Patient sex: M
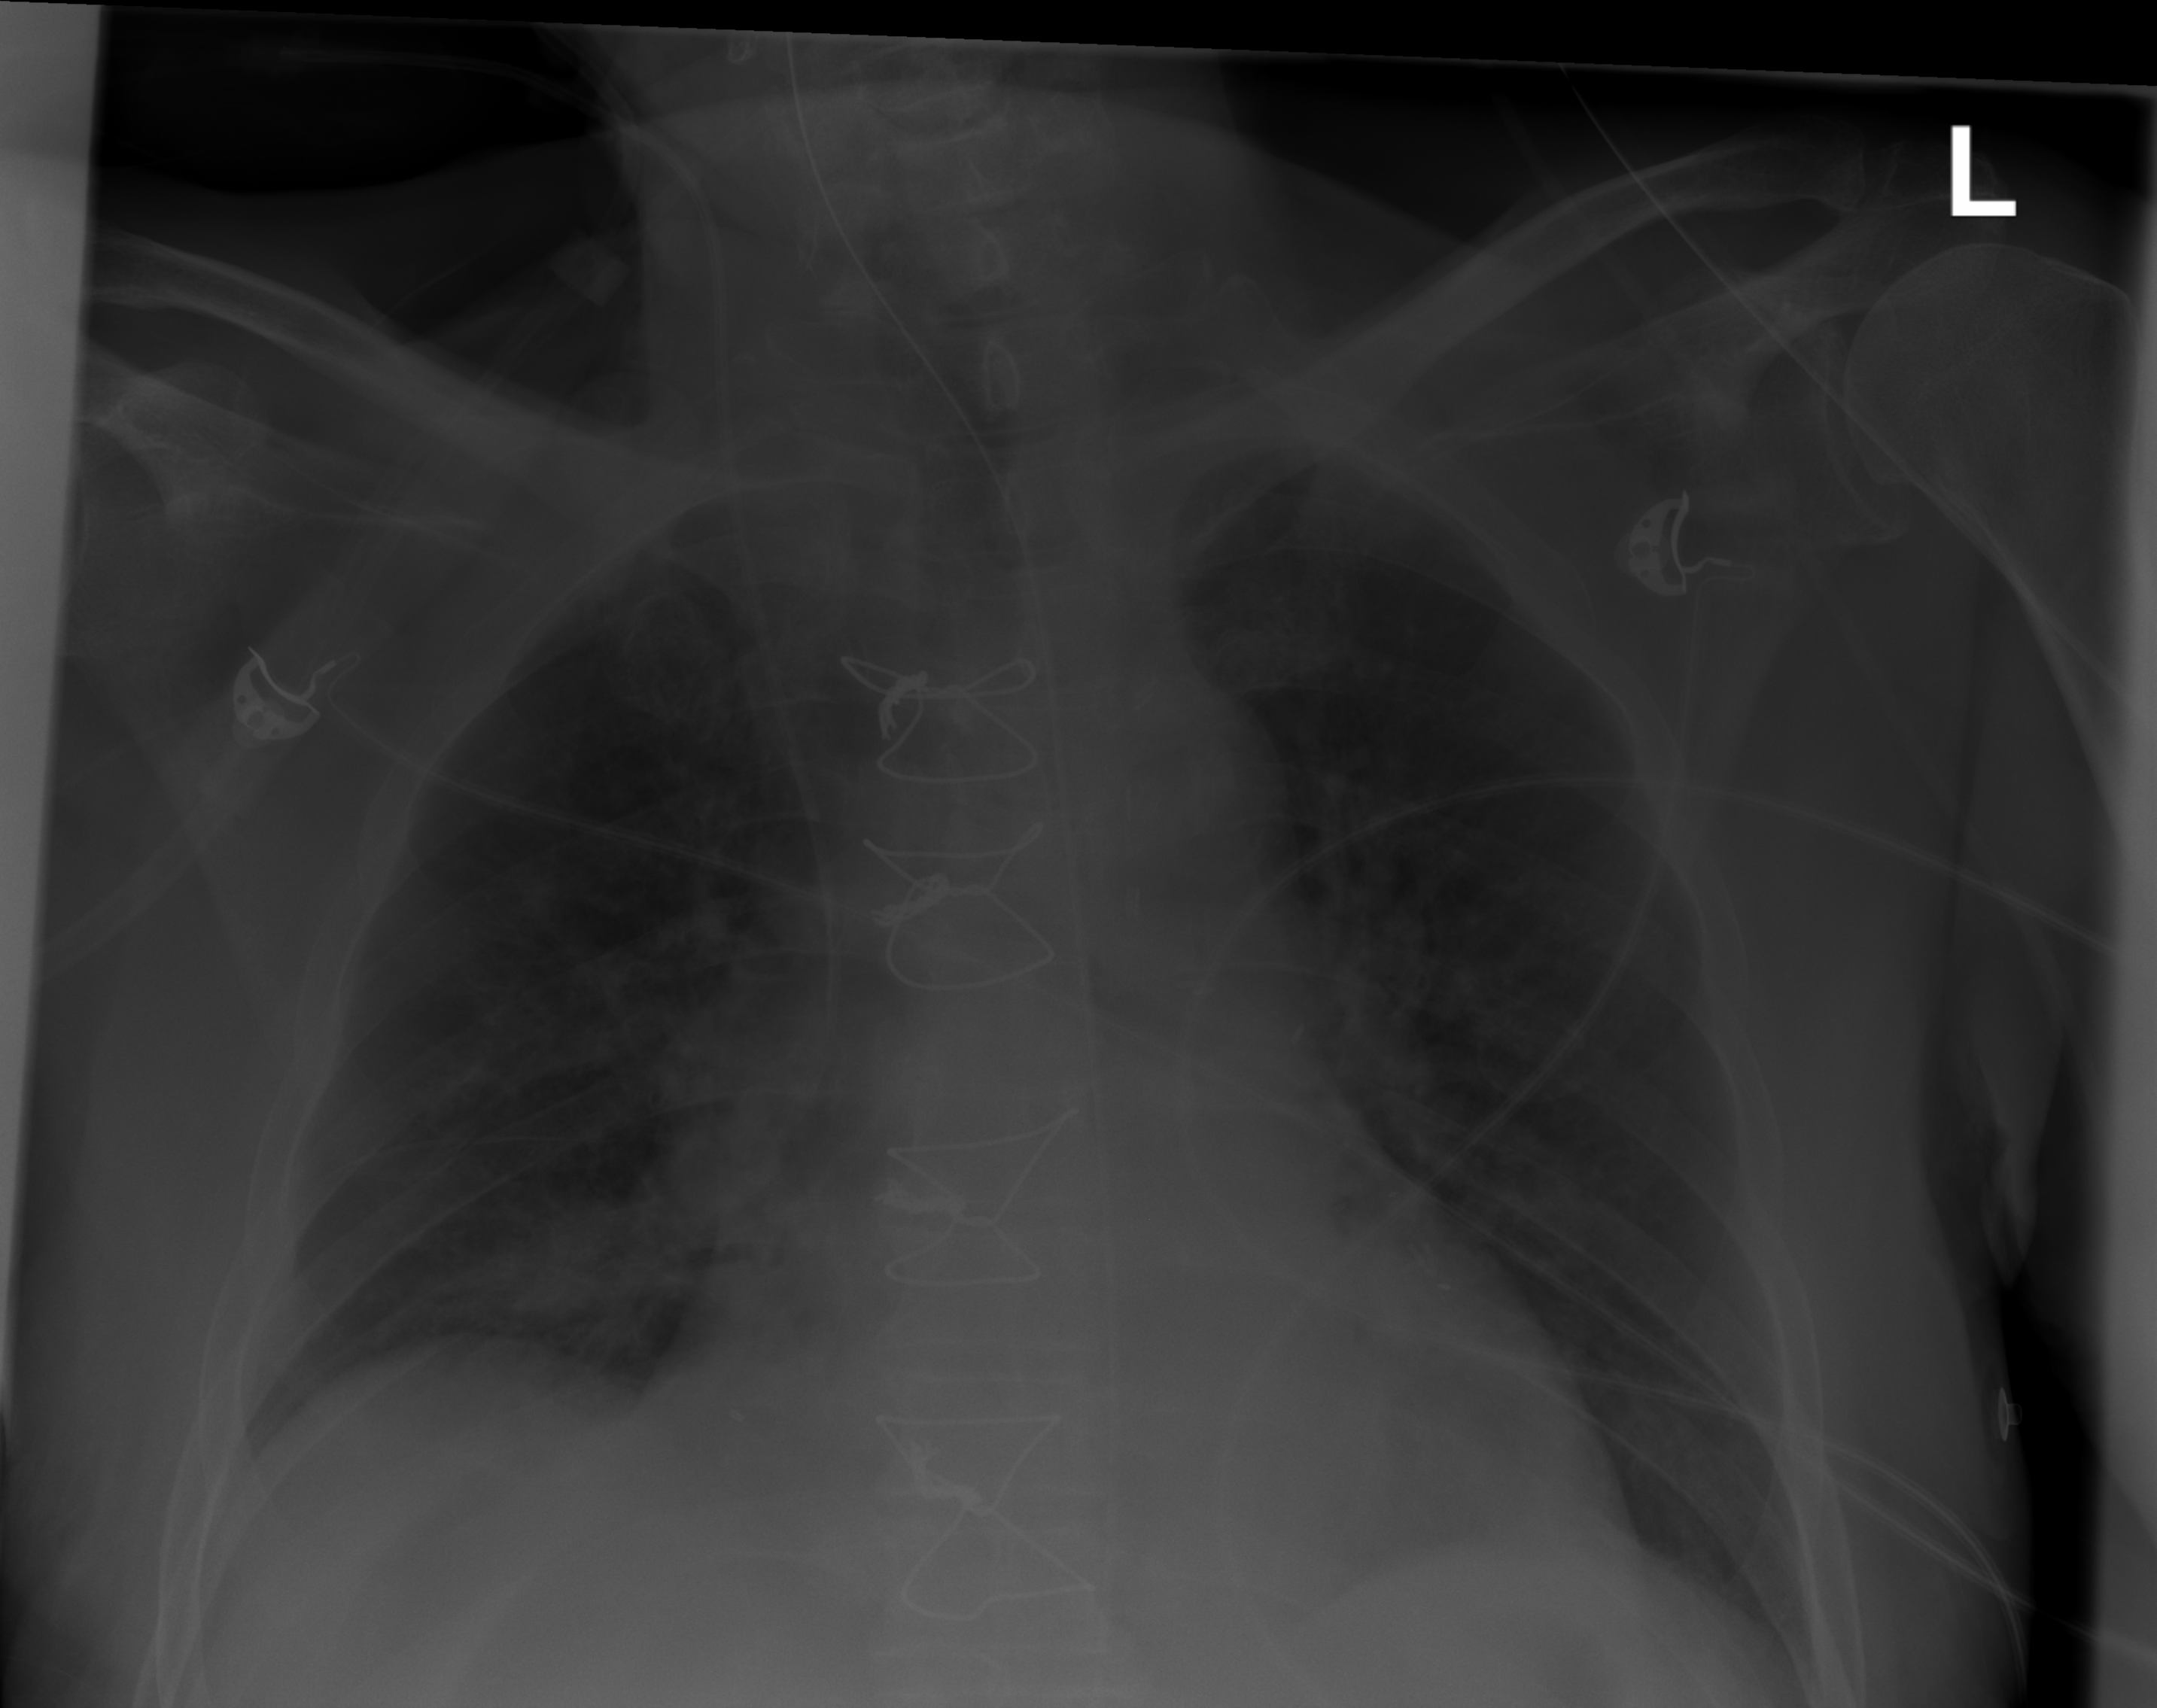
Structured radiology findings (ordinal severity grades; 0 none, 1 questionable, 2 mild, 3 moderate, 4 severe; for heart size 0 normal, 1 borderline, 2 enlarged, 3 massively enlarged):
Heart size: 1
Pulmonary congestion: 0
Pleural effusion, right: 0
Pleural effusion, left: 0
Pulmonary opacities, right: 2
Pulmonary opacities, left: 0
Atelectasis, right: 0
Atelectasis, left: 0